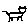
Label: cat